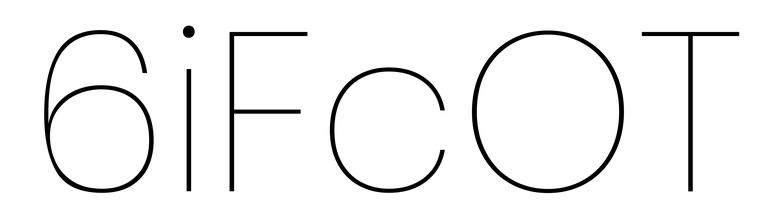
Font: Poppins-Thin